CT reconstruction: vmi40
Segmentation target: lesions
Patient: M, age 57
ISS stage: Stage 3
Metal implant: yes
Notes: Metal implant in spine
Axial slice:
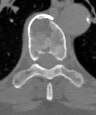
Sagittal slice:
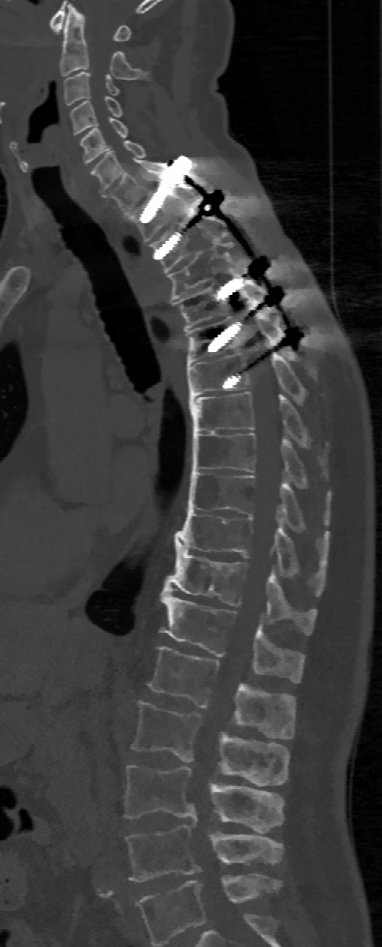